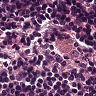
Metastatic tissue present: no